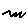
Label: zigzag